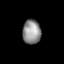
Tissue: prostate
Cell type: Fibroblasts
Senescence score: 0.7754
Nuclear area (px): 434
Mean DAPI intensity: 144.509